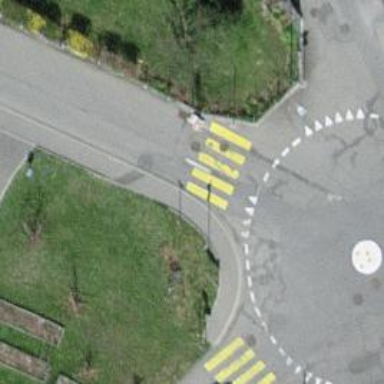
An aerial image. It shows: Zebra crossing on the road.